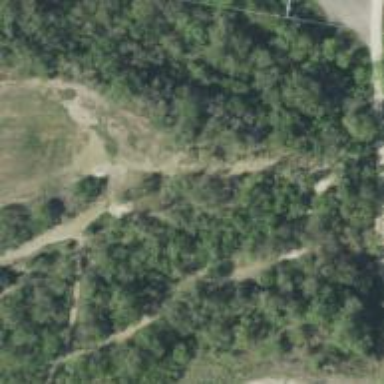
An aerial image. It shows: Disc golf hole.